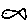
Label: fish